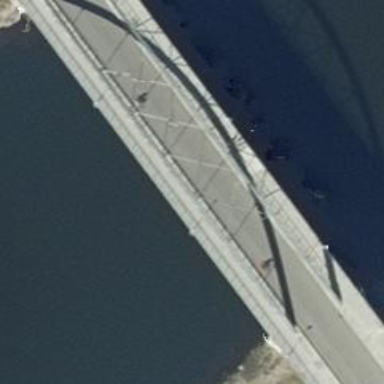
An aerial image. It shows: There is bridge in the image.